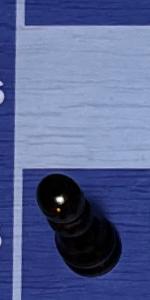
Label: Pawn_Black